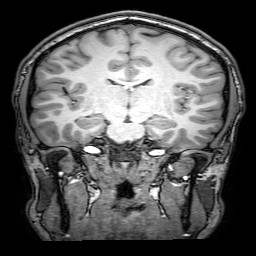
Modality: T1w
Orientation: sagittal
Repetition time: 0.00828 s
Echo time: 0.00388 s